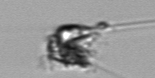
Label: Asterionellopsis_glacialis